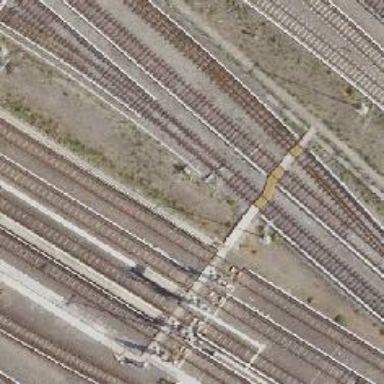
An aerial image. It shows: Yard serving as bottom electrified rail for trains.